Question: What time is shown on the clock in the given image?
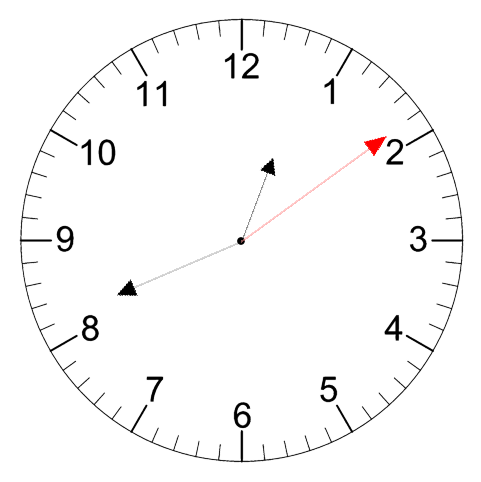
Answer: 12:41:09